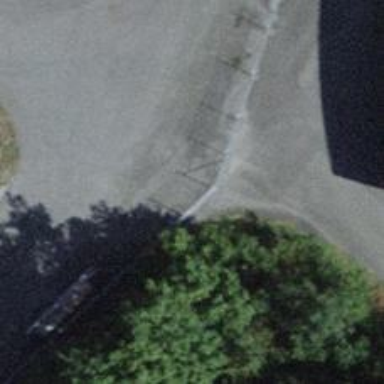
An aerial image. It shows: Fence.